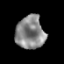
Tissue: prostate
Cell type: T cells
Senescence score: 0.3589
Nuclear area (px): 937
Mean DAPI intensity: 135.868